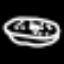
Label: donut